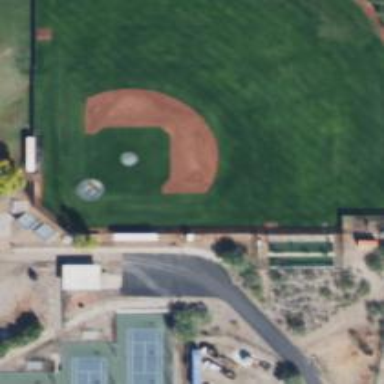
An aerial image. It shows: Baseball pitch for leisure land activities.